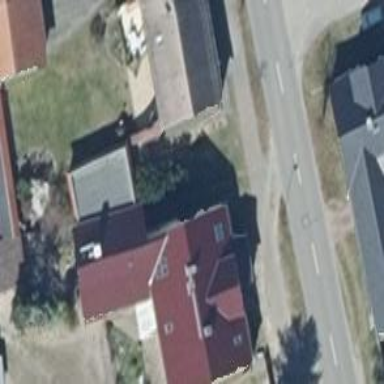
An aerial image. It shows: House with gabled roof oriented along the building. The roof color is maroon.